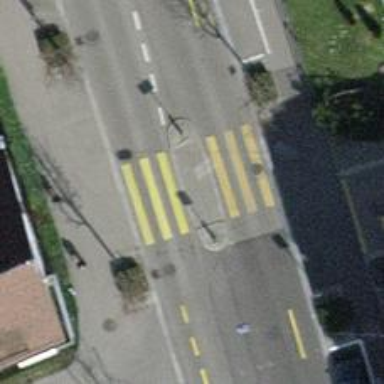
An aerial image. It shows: Asphalt footway with crossing.